Question: I am trying to scrape part of the data from a Chinese website. The website I want to scrape is: <URL>
I want to get the whole data table below:

There are 86 pages. The code below does not succeed. Can someone give me a hand?
'''
import urllib2, pandas,json
baseurl="http://data.10jqka.com.cn/interface/market/yybzjsl/desc/%s/20/"
def getdata(pgnum):
cururl = baseurl % str(pgnum)
##print cururl
cn=urllib2.urlopen(cururl)
jstbl=json.load(cn,encoding='gbk')['data']
return pandas.read_html('<table>'+jstbl+'</table>')[0]
dataout=pandas.DataFrame()
for pgnum in range(86):
print pgnum
totaltry=0
while True:
try:
curdata=getdata(pgnum+1)
curdata['pgnum']=pgnum+1
break
except:
totaltry+=1
print 'failed: %s' % totaltry
dataout=dataout.append(curdata, ignore_index=True)
dataout.to_csv('~/Desktop/dataout.csv')
'''
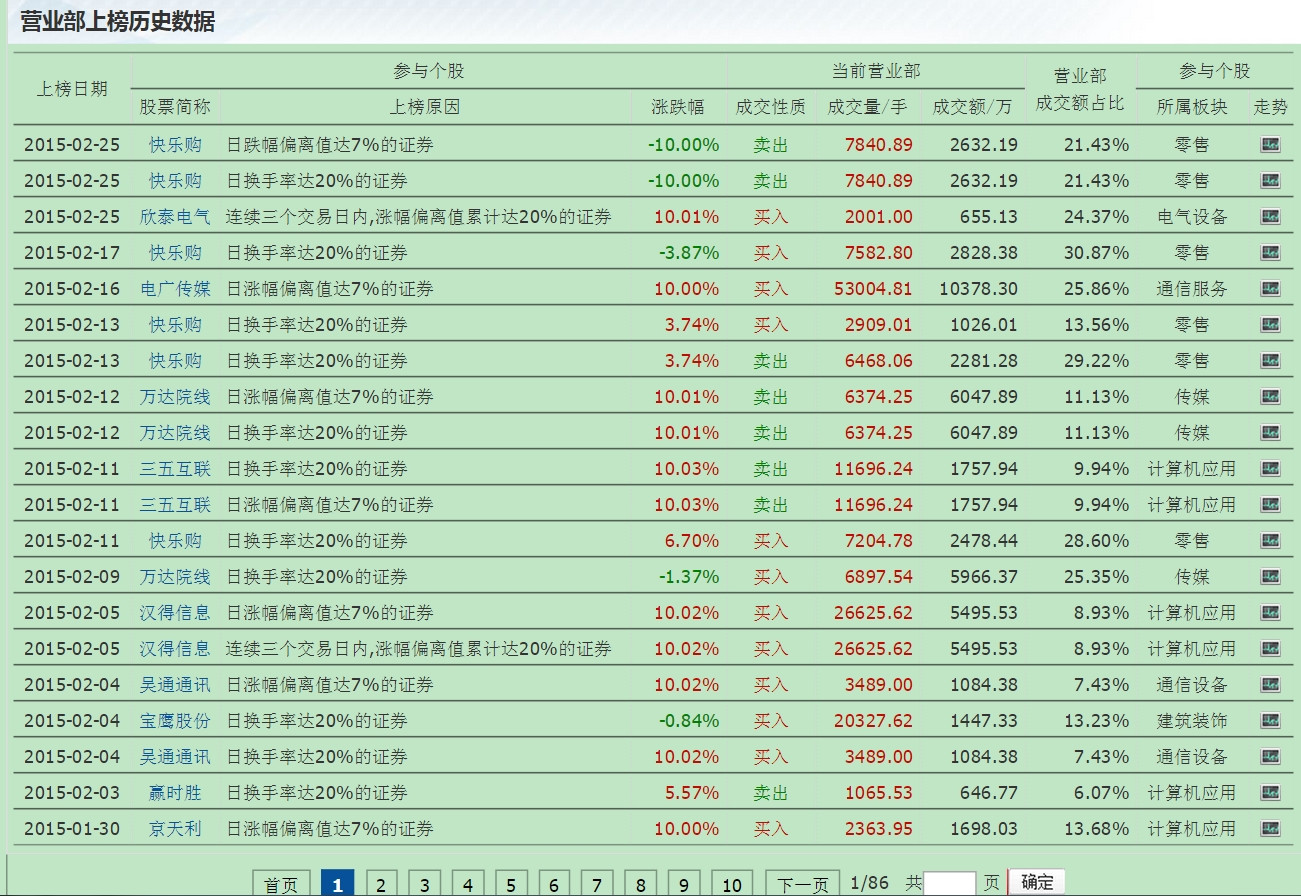
Answer: I would suggest using <URL> to do the scraping.
UPDATE: something like this (but I would recommend looking at the BS4 documentation for how to really use it)...
'''
import urllib
from bs4 import BeautifulSoup, SoupStrainer
baseurl="http://data.10jqka.com.cn/market/yybzjsl/HTZQGFYXGSCDSJLZQYYB"
page = urllib.urlopen(baseurl)
getonly = SoupStrainer('table')
table = BeautifulSoup(page, parse_only=getonly)
for row in table("tr"):
text = ''.join(row.findAll(text=True))
data = text.strip()
print data
'''
Gets you:
'''
...
2015-02-04
Wu Tong Tong Xun
Ri Huan Shou Lu Da 20%De Zheng Quan
10.02%
Mai Ru
3489.00
1084.38
7.43%
Tong Xin She Bei
2015-02-03
Ying Shi Sheng
Ri Huan Shou Lu Da 20%De Zheng Quan
5.57%
Mai Chu
1065.53
646.77
6.07%
Ji Suan Ji Ying Yong
2015-01-30
Jing Tian Li
Ri Zhang Fu Pian Chi Zhi Da 7%De Zheng Quan
10.00%
Mai Ru
2363.95
1698.03
13.68%
Ji Suan Ji Ying Yong
'''